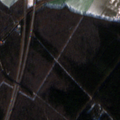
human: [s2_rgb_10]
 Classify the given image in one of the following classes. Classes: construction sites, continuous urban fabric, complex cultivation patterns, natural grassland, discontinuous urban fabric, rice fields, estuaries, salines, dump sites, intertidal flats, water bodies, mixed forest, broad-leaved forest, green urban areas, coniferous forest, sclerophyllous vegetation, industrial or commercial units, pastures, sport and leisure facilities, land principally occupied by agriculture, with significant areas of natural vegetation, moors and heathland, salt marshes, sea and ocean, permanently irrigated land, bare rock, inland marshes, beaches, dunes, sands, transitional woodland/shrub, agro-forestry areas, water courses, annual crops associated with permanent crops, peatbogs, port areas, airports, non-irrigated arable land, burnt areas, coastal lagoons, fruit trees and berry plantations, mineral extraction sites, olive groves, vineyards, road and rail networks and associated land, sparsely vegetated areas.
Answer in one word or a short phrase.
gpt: road and rail networks and associated land, non-irrigated arable land, complex cultivation patterns, land principally occupied by agriculture, with significant areas of natural vegetation, coniferous forest, mixed forest